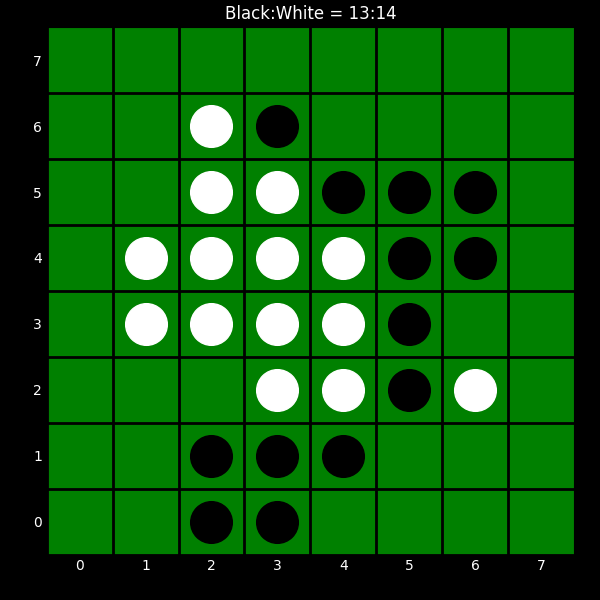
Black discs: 13
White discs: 14